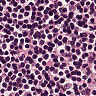
Metastatic tissue present: no